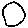
Label: circle